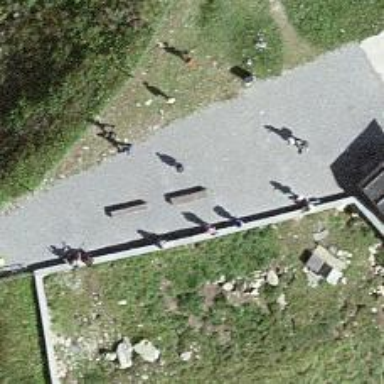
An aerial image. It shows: Bench.